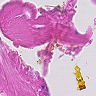
Metastatic tissue present: no